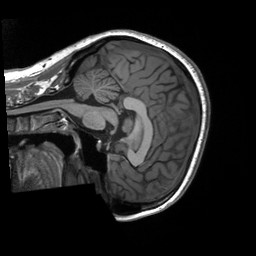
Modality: T1w
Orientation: sagittal
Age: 32
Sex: female
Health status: ill
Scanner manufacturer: siemens
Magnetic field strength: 3 T
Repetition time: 2.3 s
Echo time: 0.00232 s